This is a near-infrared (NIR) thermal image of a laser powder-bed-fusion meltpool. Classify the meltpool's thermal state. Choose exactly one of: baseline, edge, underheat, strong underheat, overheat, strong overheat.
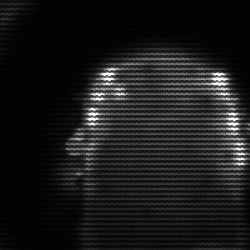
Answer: baseline